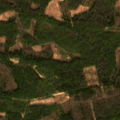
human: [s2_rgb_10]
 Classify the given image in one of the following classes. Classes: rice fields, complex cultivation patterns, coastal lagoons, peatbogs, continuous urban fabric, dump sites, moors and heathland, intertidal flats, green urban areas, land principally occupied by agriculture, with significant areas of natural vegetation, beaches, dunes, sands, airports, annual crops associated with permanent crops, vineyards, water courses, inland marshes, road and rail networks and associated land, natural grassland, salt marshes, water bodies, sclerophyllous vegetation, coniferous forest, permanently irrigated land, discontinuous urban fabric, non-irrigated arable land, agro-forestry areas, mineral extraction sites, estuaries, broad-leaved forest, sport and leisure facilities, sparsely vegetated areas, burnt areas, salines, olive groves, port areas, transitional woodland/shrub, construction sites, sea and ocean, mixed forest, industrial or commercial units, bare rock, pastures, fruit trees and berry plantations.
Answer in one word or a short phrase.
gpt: broad-leaved forest, coniferous forest, mixed forest